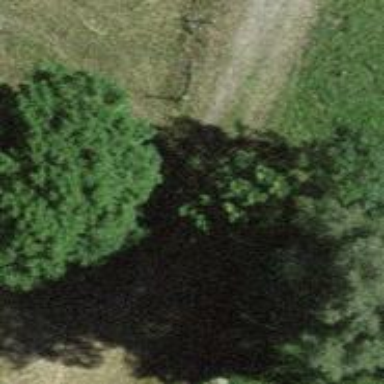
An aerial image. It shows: Culvert tunnel passing through ditch.